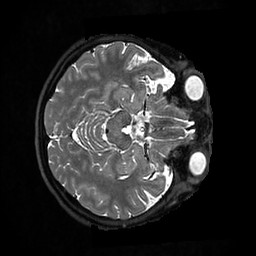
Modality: T2w
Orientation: axial
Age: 34
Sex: female
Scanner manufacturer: ge
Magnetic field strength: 3 T
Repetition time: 3.202 s
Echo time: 0.06629 s